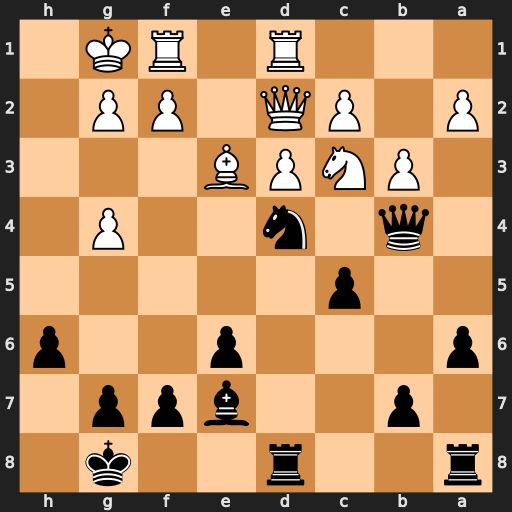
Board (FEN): r2r2k1/1p2bpp1/p3p2p/2p5/1q1n2P1/1PNPB3/P1PQ1PP1/3R1RK1
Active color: b
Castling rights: -
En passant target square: -
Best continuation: Qxc3 Qxc3 Ne2+ Kh1 Nxc3